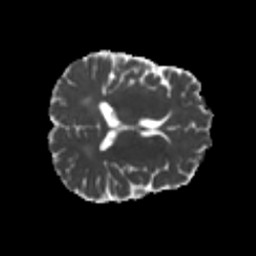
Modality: MD
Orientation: axial
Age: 23
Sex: male
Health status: healthy
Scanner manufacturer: philips
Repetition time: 7.39 s
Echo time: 0.08599 s